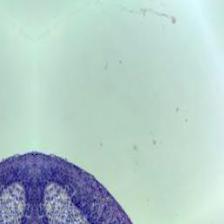
Diagnosis: Normal